Question: i have a simple plugin which saves the polygon coordinates:
'''
Roi roi = imp.getRoi();
Polygon p = roi.getPolygon();
for (int i = 1; i <= p.npoints; i++) {
// letrehozzuk az onvif fele vector-t
org.onvif.ver10.schema.Vector myVector = new Vector();
myVector.setX((float) p.xpoints[i - 1]);
myVector.setY((float) p.ypoints[i - 1]);
op.getPoint().add(myVector);
// IJ.log("Vector X Elements " + i + " :" + MyVector.getX());
}
'''
but i want to get the coordinates rgb values like this:

can you help me with this?
Thank you!
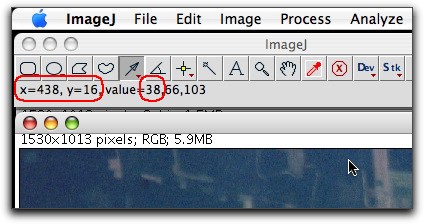
Answer: Supposing the image is 32-bit RGB:
'''
ImagePlus im = IJ.getImage();
ImageProcessor imp = im.getProcessor();
int[] rgb = new int[3];
imp.getPixel(X,Y,rgb);
IJ.log(Arrays.toString(rgb));
'''